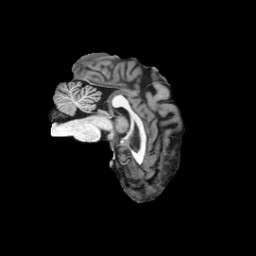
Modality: T1w
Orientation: sagittal
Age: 20
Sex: male
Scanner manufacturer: siemens
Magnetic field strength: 3 T
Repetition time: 2.5 s
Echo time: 0.00222 s